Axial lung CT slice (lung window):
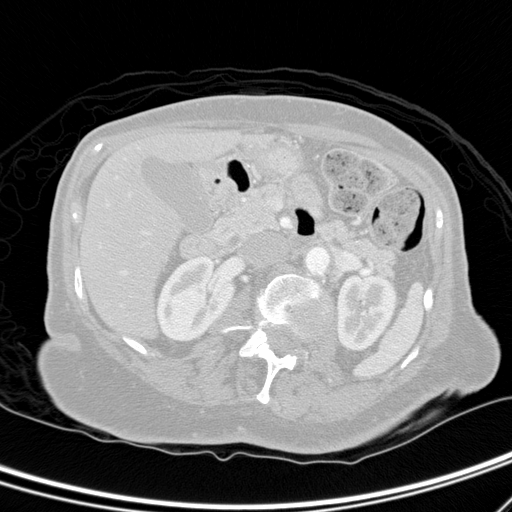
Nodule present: no